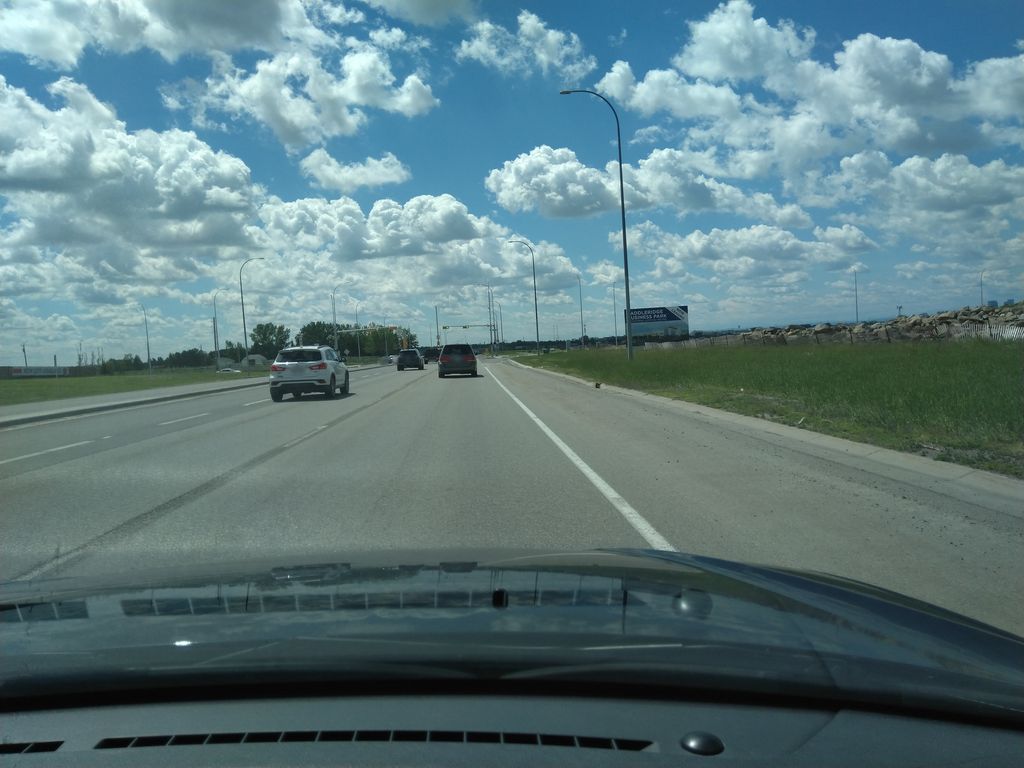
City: calgary